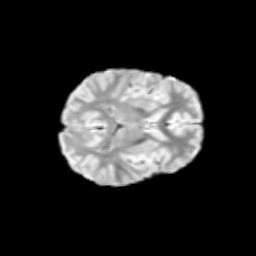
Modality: T2w
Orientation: axial
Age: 11
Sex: male
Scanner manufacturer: siemens
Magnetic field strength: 3 T
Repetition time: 3.8 s
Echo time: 0.07 s